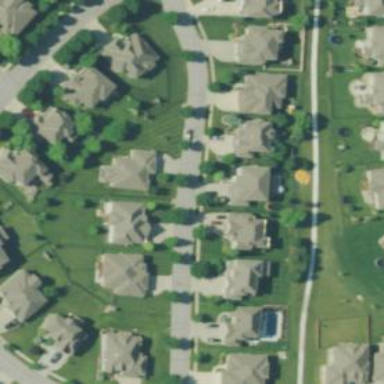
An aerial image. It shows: Residential road with sidewalk on the left side.